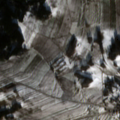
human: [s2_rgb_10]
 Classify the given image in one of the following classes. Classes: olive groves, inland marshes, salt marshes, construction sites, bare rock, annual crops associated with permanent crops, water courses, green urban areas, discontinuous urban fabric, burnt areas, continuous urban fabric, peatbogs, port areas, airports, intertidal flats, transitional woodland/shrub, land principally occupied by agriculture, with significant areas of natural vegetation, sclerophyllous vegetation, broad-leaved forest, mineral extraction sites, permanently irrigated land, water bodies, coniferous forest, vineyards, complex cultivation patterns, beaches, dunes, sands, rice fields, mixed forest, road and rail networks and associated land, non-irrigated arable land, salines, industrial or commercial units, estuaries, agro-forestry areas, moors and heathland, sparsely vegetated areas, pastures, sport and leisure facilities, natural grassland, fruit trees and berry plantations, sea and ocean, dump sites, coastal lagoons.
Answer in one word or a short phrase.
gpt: discontinuous urban fabric, non-irrigated arable land, land principally occupied by agriculture, with significant areas of natural vegetation, coniferous forest